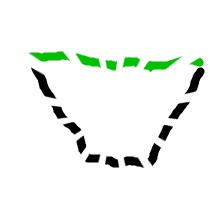
Shape: trapezoid